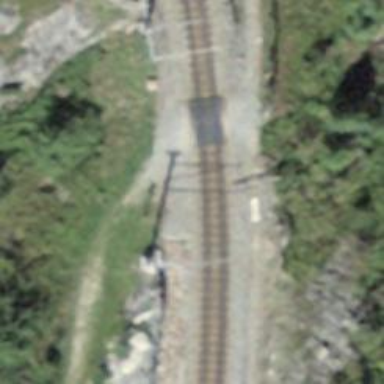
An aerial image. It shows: Narrow-gauge railway track electrified by contact line.